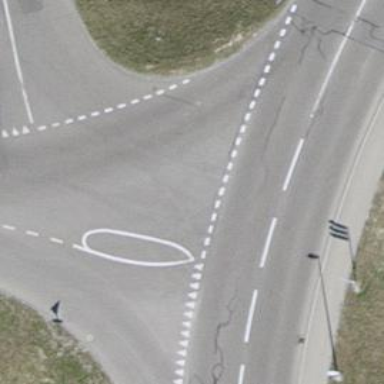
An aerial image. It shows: Road with "give way" sign.